【题型】选择题　【知识点】解析几何　【难度】easy
如图，数轴上表示数 $1$、$\sqrt{3}$ 的对应点分别为点 $A$、点 $B$，若点 $A$ 是 $BC$ 的中点，则点 $C$ 所表示的数为（ ）

A. $\sqrt{3}-1$ \quad
B. $1-\sqrt{3}$ \quad
C. $\sqrt{3}-2$ \quad
D. $2-\sqrt{3}$
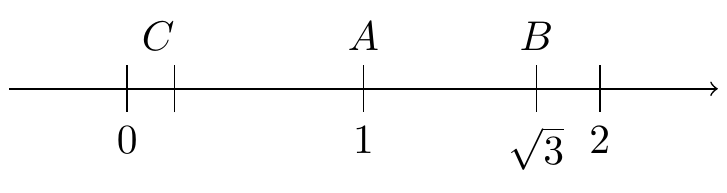
【解答】
解：$\because$ 点 $A$ 是 $BC$ 的中点，

$\therefore AB = CA = \sqrt{3} - 1$，

$\therefore$ 点 $C$ 表示的数是：$1 - (\sqrt{3} - 1) = 2 - \sqrt{3}$，

故选：D.